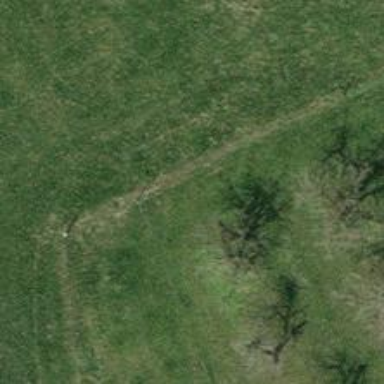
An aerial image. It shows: Row of trees in natural setting.